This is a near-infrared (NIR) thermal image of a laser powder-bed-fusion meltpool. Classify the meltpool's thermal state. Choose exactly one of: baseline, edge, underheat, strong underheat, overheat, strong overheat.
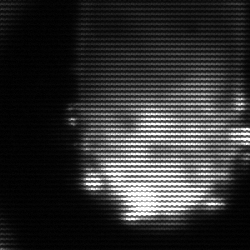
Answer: baseline